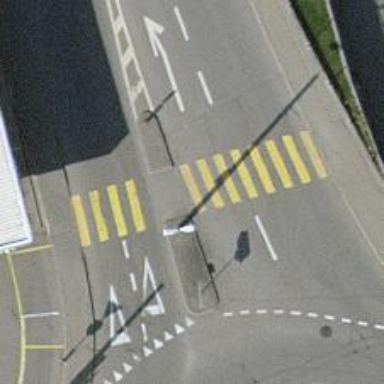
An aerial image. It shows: Marked crossing on footway with clear markings.